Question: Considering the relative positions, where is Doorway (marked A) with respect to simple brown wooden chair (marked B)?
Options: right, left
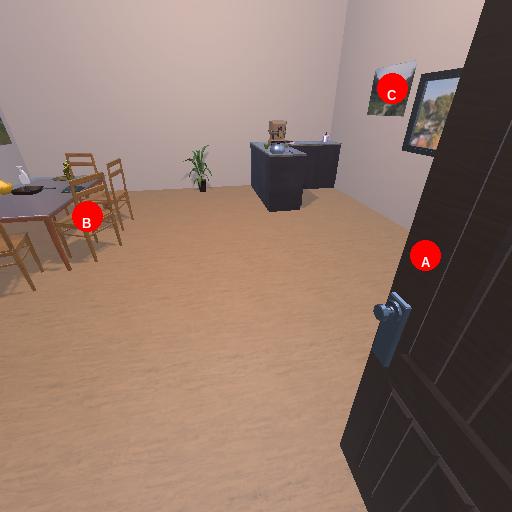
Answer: right